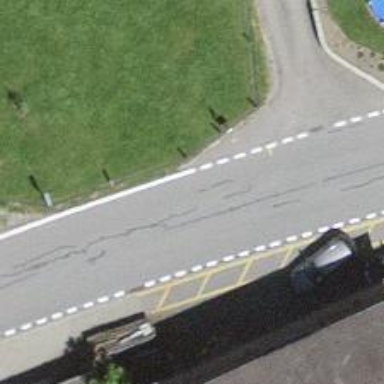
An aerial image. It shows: Bus stop with platform for public transport.